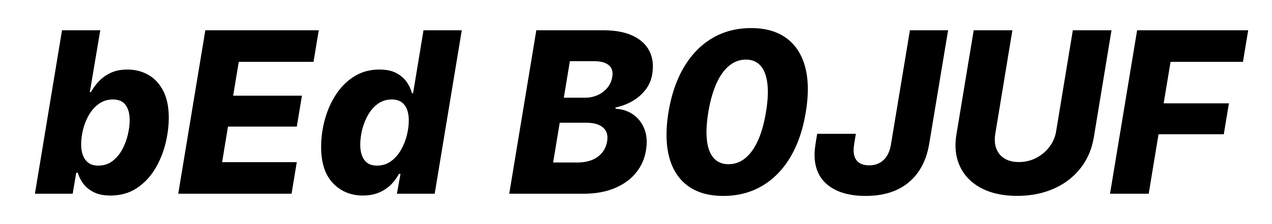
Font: Inter-Italic_ExtraBold_Italic